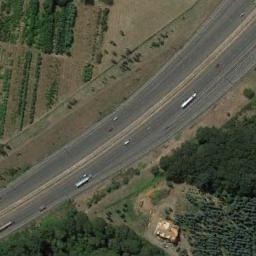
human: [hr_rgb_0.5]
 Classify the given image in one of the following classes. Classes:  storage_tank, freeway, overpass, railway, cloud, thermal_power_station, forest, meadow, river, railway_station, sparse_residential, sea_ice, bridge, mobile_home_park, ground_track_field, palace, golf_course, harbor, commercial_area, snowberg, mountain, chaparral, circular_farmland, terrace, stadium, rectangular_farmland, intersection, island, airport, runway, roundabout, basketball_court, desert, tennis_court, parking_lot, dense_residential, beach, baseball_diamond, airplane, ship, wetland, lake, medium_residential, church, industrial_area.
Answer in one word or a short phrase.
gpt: freeway